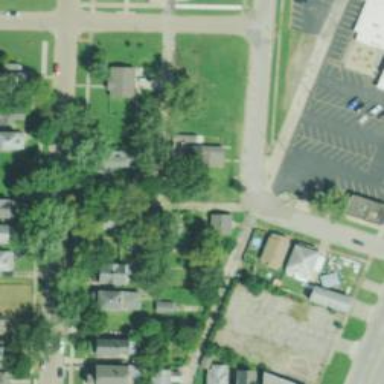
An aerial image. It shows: Alley classified as service road.